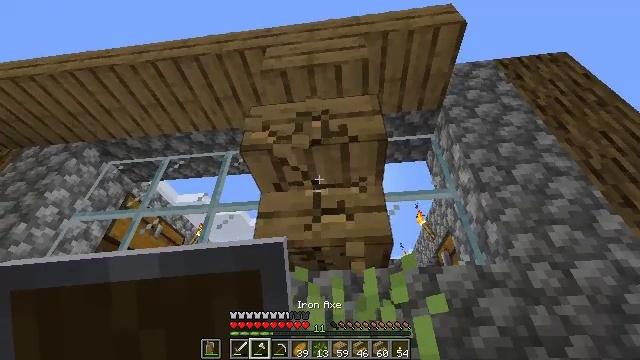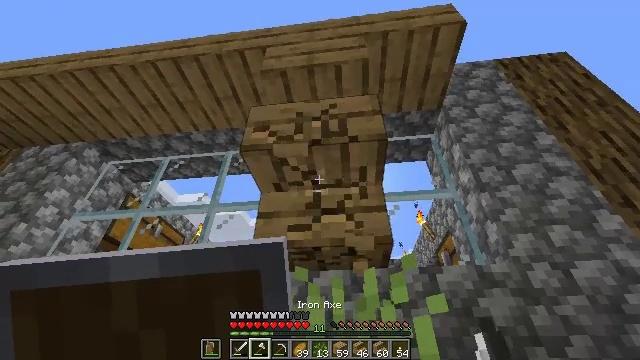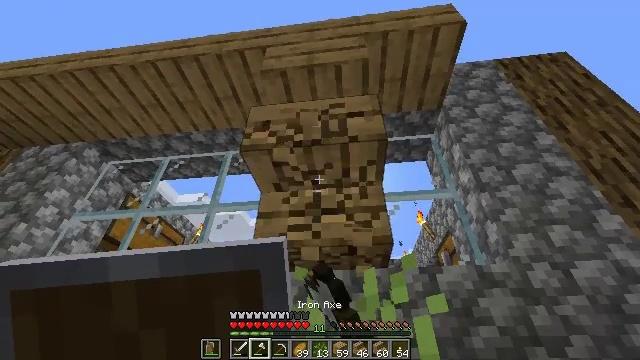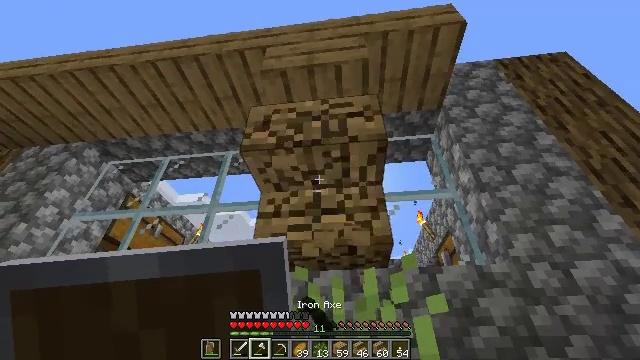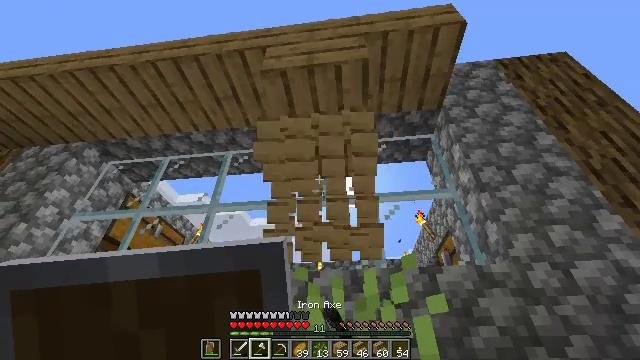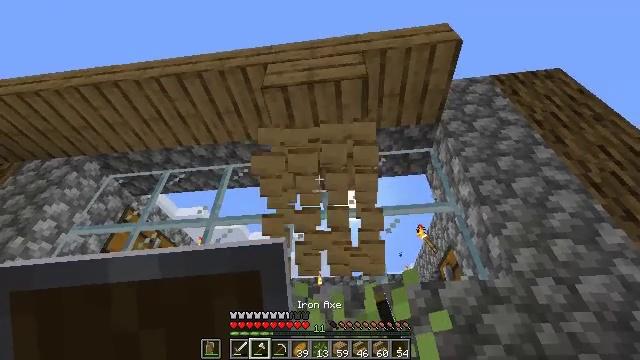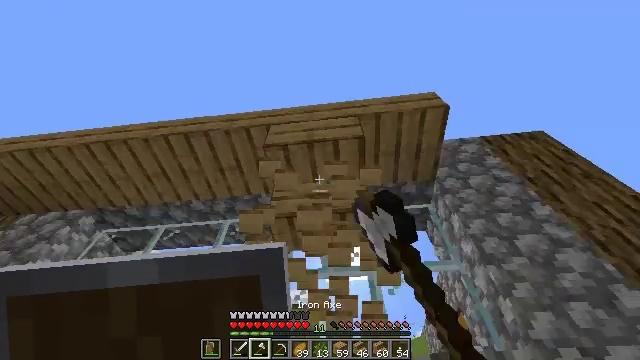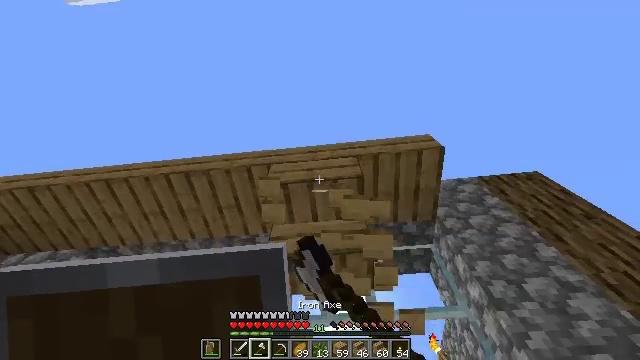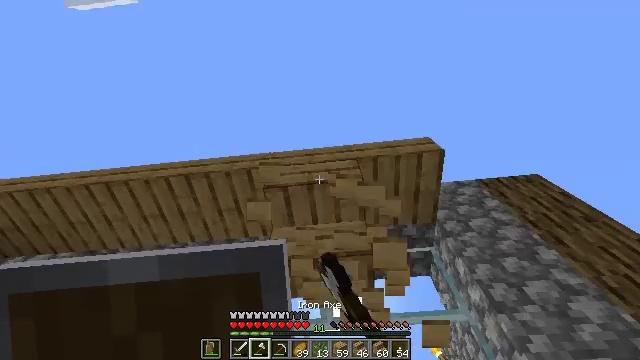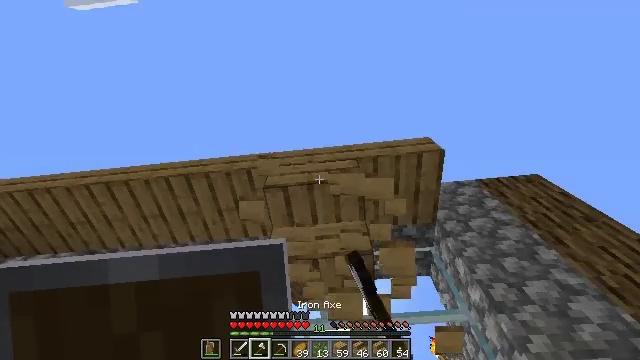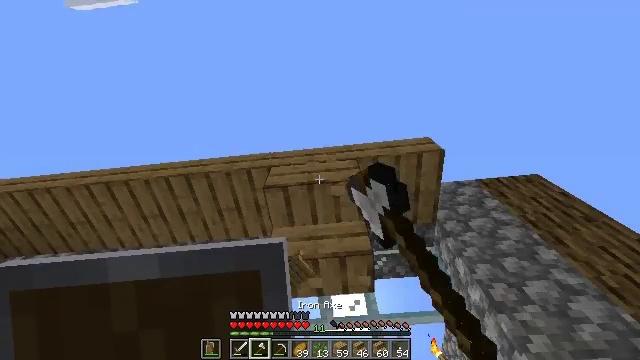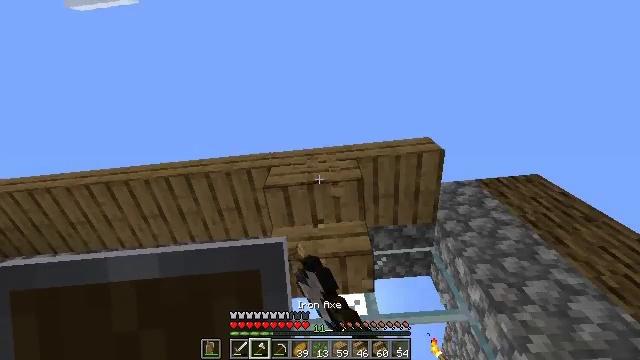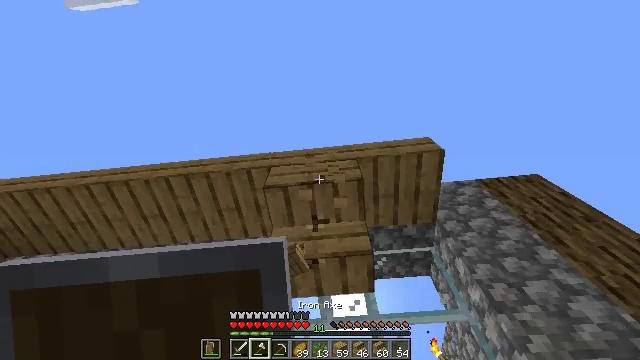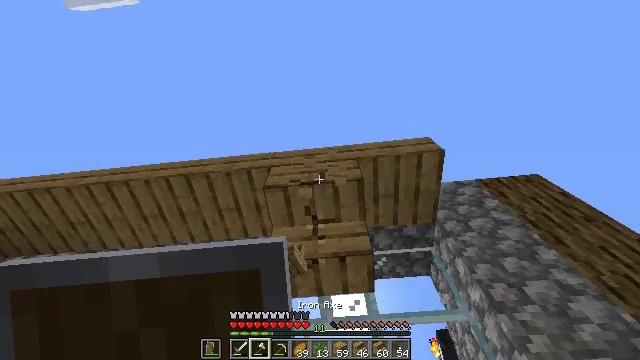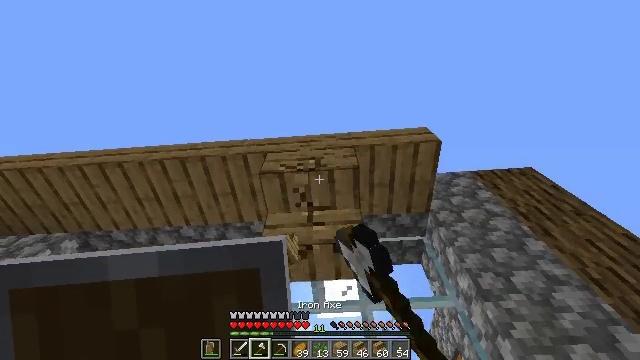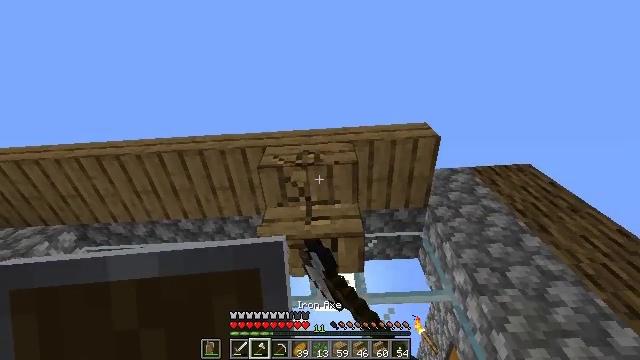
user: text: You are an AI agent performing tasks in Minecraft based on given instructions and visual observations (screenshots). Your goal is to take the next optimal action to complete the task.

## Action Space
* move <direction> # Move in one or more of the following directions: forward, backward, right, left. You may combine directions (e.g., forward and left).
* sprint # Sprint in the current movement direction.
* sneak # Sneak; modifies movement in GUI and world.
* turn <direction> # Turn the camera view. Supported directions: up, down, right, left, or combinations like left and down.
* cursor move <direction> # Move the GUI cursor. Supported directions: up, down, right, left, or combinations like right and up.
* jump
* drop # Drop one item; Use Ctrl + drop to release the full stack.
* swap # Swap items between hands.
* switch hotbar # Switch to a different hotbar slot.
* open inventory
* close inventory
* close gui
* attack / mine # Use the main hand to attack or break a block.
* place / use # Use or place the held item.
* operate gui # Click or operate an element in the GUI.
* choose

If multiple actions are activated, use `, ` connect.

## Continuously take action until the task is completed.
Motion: motion action
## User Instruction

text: Gather some oak stairs for reuse.
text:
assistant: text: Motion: sneak, attack / mine
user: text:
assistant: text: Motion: sneak, attack / mine
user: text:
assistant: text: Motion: sneak, attack / mine
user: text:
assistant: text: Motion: sneak, attack / mine
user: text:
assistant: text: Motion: sneak, turn up, attack / mine
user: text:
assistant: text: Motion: sneak, turn up, attack / mine
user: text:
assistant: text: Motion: sneak, turn up, attack / mine
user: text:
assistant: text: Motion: sneak, attack / mine
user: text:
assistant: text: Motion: sneak, attack / mine
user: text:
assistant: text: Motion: sneak, attack / mine
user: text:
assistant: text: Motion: sneak, attack / mine
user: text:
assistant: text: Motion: sneak, attack / mine
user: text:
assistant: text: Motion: sneak, attack / mine
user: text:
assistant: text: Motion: sneak, turn right and down, attack / mine
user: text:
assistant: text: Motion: sneak, turn down, attack / mine
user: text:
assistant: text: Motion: sneak, attack / mine
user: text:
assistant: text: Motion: sneak, attack / mine
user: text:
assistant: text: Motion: move forward, sneak, attack / mine
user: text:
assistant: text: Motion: move forward, sneak, attack / mine
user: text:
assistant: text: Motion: move forward, sneak, attack / mine
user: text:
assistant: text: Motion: move forward, sneak, attack / mine
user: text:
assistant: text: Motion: move forward, sneak, attack / mine
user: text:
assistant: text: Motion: move forward, sneak, attack / mine
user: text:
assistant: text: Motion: move forward, sneak, attack / mine
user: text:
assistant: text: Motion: sneak, attack / mine